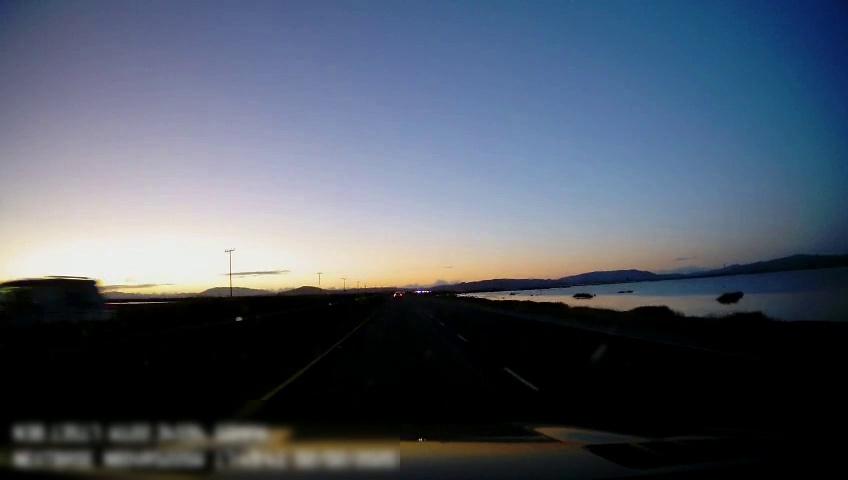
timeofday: Dusk/Dawn/Twilight
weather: Sunny
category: Drivable Space
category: Vehicles | SUV
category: Lanes | Current Lane
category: Lanes | Current Lane
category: Lanes | Alternate Lane